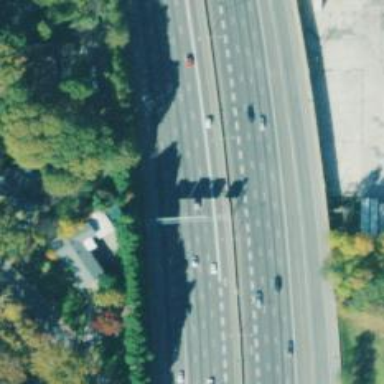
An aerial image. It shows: Motorway junction.